Aerial crown-view tile of a tropical tree (Barro Colorado Island, Panama), acquired 20250317:
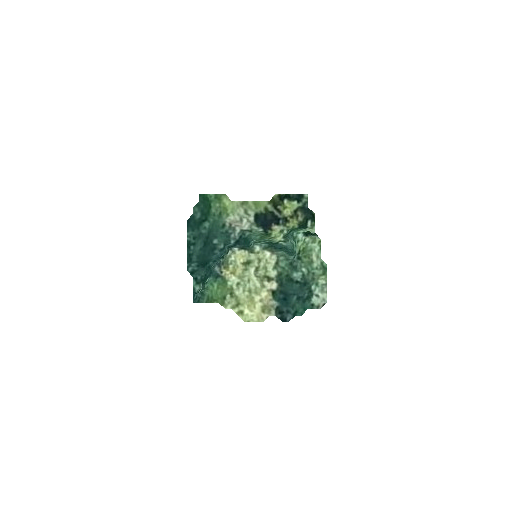
Species: Hieronyma alchorneoides
GBIF accepted scientific name: Hieronyma alchorneoides
Crown area: 21.898 m²